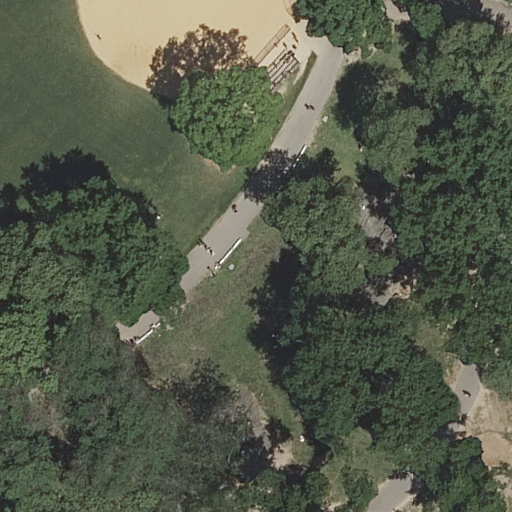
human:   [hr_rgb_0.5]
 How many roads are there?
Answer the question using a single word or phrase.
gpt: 3

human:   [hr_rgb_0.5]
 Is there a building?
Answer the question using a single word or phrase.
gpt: no

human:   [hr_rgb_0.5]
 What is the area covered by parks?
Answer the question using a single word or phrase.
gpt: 10625m2

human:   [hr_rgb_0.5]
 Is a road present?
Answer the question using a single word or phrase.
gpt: yes

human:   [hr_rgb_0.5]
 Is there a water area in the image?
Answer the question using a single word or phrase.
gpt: no

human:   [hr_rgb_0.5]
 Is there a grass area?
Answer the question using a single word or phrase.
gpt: yes

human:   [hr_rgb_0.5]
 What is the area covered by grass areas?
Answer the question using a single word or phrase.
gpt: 2580m2

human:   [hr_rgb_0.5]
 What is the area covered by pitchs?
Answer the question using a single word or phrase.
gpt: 627m2

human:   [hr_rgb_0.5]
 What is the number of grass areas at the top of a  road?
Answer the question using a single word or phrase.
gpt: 1

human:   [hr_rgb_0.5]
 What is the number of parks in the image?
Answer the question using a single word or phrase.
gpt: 1

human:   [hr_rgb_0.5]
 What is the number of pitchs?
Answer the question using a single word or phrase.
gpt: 1

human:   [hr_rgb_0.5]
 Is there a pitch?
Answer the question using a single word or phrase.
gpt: yes

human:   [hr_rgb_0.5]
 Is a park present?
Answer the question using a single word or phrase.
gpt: yes

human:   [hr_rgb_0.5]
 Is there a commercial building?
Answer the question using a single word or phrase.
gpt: no

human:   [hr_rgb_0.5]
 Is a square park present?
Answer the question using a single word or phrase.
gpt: no

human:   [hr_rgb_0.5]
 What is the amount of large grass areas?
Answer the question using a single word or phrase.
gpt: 1

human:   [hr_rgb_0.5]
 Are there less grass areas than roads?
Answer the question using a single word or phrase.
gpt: yes

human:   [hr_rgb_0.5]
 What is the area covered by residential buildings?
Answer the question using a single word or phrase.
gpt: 0m2

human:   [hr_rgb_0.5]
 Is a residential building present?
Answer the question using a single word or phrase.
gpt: no

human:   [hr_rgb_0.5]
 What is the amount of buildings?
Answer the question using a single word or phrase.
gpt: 0

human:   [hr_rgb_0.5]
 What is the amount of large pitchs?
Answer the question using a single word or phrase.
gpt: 1

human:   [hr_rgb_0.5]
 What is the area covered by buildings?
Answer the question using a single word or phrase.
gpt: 0m2

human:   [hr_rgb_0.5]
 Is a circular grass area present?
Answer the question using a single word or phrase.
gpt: no

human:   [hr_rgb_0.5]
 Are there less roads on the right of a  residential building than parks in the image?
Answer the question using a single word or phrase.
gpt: yes

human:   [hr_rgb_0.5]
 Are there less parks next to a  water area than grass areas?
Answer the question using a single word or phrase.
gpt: yes

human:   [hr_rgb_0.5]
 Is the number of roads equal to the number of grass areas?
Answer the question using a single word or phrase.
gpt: no

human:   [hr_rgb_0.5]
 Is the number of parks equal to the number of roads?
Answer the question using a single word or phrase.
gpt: no

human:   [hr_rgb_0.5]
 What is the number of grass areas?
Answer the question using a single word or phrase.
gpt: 1

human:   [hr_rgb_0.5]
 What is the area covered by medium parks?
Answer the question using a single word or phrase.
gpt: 0m2

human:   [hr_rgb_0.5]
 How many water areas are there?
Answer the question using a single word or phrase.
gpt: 0

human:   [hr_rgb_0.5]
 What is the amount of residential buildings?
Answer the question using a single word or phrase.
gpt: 0

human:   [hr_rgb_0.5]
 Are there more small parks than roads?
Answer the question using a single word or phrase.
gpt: no

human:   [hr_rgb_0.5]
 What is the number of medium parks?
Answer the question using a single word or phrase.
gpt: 0

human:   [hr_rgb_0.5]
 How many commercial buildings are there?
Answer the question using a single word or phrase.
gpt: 0

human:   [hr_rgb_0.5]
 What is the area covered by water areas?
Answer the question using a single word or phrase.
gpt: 0m2

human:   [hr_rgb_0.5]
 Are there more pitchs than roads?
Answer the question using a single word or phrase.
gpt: no

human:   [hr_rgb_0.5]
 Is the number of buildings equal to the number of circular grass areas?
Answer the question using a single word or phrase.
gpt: yes

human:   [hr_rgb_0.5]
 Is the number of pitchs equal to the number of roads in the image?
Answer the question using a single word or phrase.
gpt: no

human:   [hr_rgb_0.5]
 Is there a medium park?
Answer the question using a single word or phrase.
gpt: no

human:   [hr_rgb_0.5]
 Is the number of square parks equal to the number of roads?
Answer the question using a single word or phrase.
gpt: no

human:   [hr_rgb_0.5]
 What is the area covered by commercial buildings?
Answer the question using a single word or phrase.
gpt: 0m2

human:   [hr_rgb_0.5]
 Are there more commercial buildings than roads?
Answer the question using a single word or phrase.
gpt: no

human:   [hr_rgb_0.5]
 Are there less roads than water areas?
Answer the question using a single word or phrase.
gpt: no

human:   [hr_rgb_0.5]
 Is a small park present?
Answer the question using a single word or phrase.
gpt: no

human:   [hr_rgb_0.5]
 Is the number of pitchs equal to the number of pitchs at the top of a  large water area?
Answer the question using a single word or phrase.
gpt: no

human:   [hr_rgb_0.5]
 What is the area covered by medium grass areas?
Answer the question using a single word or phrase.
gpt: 0m2

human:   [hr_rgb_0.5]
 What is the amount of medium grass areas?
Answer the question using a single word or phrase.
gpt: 0

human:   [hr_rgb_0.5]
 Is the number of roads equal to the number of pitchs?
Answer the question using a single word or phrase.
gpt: no

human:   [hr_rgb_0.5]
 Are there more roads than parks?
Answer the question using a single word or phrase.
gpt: yes

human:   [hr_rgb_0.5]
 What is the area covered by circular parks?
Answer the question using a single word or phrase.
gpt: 0m2

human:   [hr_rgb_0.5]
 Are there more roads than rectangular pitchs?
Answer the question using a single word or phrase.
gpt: yes

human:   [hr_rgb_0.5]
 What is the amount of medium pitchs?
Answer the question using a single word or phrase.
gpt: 0

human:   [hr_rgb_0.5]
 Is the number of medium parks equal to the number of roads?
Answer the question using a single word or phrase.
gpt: no

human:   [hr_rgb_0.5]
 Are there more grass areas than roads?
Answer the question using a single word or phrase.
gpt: no

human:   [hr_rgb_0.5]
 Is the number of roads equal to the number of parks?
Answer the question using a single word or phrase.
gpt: no

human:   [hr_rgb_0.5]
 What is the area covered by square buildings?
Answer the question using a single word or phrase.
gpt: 0m2

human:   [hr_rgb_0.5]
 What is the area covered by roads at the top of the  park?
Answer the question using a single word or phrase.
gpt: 0m2

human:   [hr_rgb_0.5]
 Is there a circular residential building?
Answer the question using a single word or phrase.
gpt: no

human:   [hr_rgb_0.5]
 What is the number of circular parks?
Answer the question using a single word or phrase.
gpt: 0

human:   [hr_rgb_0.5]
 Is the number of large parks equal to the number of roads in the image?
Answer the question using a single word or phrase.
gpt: no

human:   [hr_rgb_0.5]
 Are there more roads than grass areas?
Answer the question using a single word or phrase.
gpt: yes

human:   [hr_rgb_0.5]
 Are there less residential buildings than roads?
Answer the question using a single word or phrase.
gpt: yes

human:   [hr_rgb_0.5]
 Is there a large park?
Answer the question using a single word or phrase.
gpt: yes

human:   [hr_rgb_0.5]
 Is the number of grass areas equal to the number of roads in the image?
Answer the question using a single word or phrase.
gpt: no